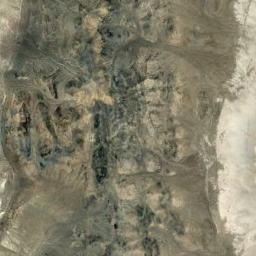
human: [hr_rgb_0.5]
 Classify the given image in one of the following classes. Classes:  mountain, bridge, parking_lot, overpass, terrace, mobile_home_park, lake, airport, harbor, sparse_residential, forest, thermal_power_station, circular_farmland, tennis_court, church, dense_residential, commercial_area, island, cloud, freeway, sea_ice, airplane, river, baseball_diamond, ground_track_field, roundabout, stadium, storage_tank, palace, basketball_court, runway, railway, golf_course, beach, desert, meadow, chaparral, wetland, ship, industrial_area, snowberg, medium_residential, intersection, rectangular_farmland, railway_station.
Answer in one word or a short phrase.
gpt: mountain